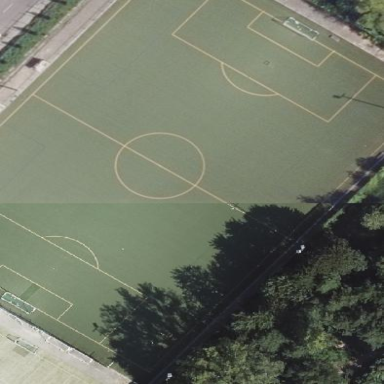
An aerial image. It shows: Artificial turf soccer pitch for leisure sports.